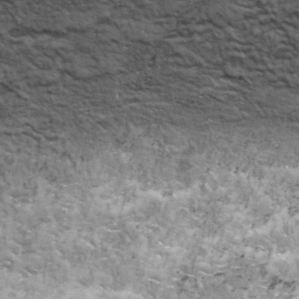
Label: frost